Question: Below is my code and image. I am populating the listview with the arraylist in 'runOnUIThread()' in 'onpostexecute()' which has values gotten from the remote server in the doInBackground(). But the thing is elements are visible only when the focus is on particular item. I have been trying with different things to set the elements visible, but all have gone vain. Can someone please suggest me how to get the items visible. Note: I can't extend the ListActivity, as I have another class that needs to be extended which is the subclass of an activity.
'''
runOnUiThread(new Runnable() {
public void run() {
//Updating parsed json data to Listview
ListView listView = (ListView)findViewById(R.id.listsubcategory);
ArrayAdapter<String> arrayAdapter = new ArrayAdapter<String>(getApplicationContext(),android.R.layout.simple_list_item_1, subCategoryList);
listView.setAdapter(arrayAdapter);
listView.setOnItemClickListener(new OnItemClickListener() {
@Override
public void onItemClick(AdapterView<?> parent, View view,
int position, long id) {
String selectedSubcategory = subCategoryList.get(position);
Toast.makeText(getApplicationContext(), "You clicked on "+selectedSubcategory, Toast.LENGTH_SHORT).show();
}
});
}
});
'''

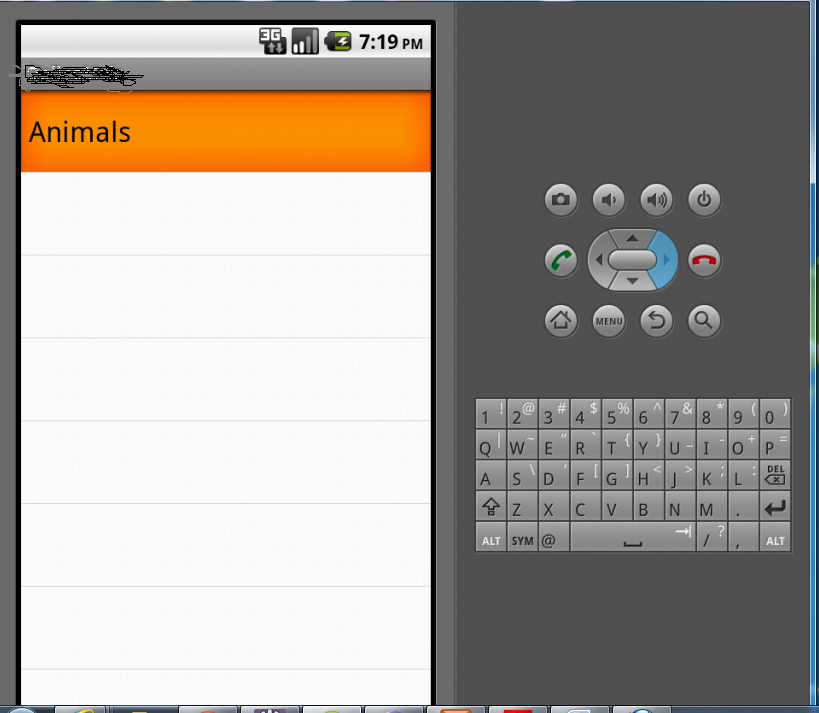
Answer: The problem is the styling of the list items. In normal state your items have white background and white text color, therefore you can't see them. When the state changes to focused the colors change. You can easily solve the problem by using your custom list item instead of the system's 'android.R.layout.simple_list_item_1'.
Define a layout for the item, it can be something like this:
'''
<?xml version="1.0" encoding="utf-8"?>
<TextView xmlns:android="http://schemas.android.com/apk/res/android"
android:id="@id/text1"
android:layout_width="match_parent"
android:layout_height="wrap_content"
android:background="@drawable/my_item_background"
android:textColor="@color/my_text_color"
/>
'''
Now, if the item's layout is 'res/layout/my_list_item.xml', create the adapter this way:
'''
ArrayAdapter<String> arrayAdapter = new ArrayAdapter<String>(getContext(),
R.layout.my_list_item, subCategoryList);
'''